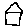
Label: house